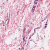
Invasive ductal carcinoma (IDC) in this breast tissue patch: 0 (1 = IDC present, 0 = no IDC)